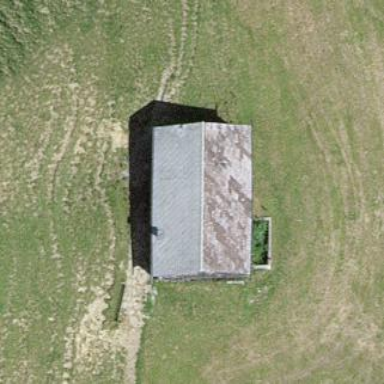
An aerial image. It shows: Gabled roof on farm auxiliary building.